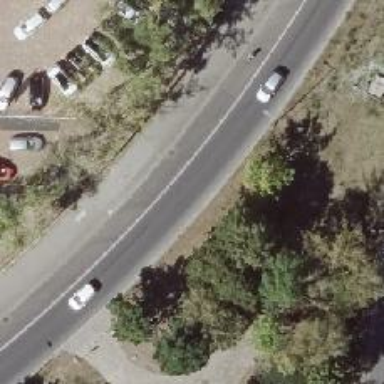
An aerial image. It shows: Asphalt road with primary link designation.